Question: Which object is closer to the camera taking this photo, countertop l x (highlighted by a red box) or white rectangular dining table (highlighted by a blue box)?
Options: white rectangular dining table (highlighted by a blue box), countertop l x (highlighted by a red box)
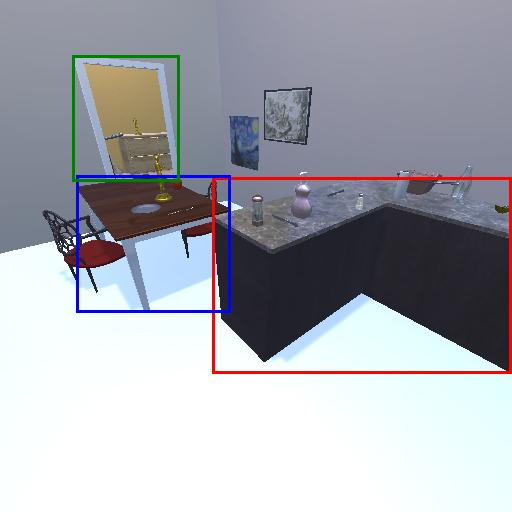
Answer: white rectangular dining table (highlighted by a blue box)